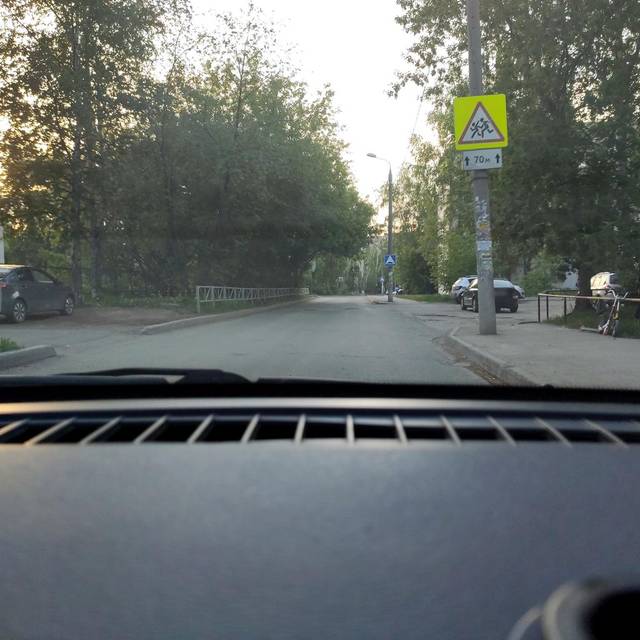
Region: Russia
Coordinates: 57.998, 56.213